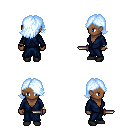
a pixel art fantasy rpg character, female body template, human, dark skin, blue robe, metal pants, white cyan swoop hairstyle, bracelets, black shoes, dagger, four views (front, back, left, right), 2x2 character sprite sheet, small pixel art, hard edges, no anti-aliasing